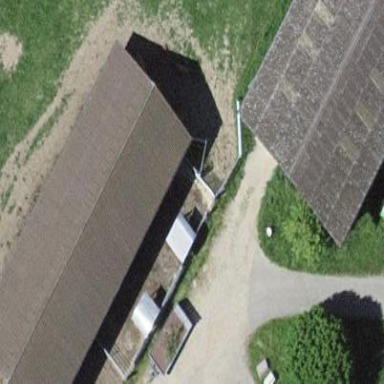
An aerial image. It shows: Shed.